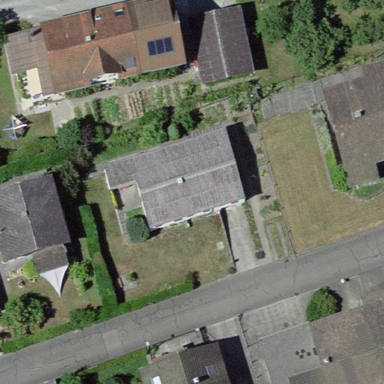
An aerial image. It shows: Building with flat roof.